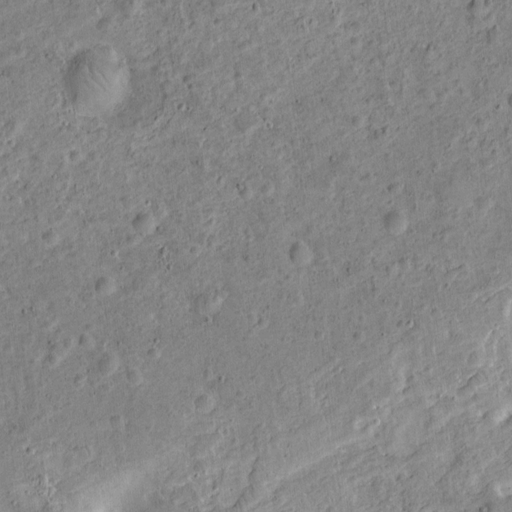
Classes present: Background, Cone